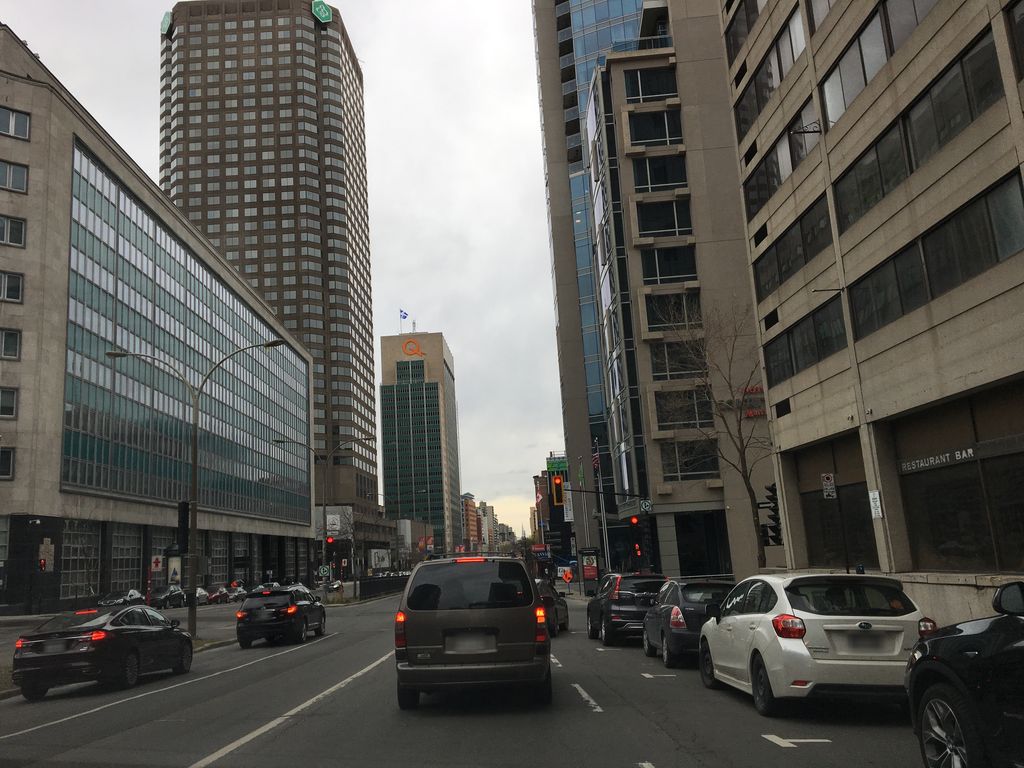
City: montreal